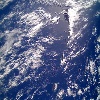
Label: cloud